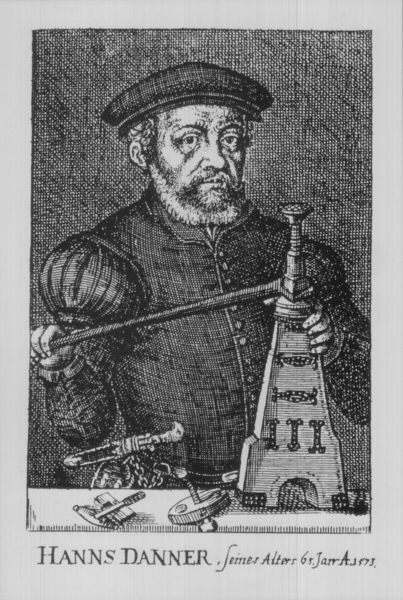
Titel: Bildnis des Hanns Danner (Tanner, Thanner)
Institution: (Seriendruck)
Schlagwörter: dunkel, hand, mann, vogel, weiß, finger, geste, grau, hell, holz, hut, mund, nase, ohr, schwarz, tisch, zeichen, zeichnung, blick, gürtel, muster, alt, anzug, bart, jacke, kappe, mütze, arm, augen, barock, falten, kragen, messer, vollbart, ärmel, bildnis, hände, instrument, portrait, porträt, mantel, fassen, blatt, instrumente, frontal, kinn, lippen, locken, puffärmel, schulter, schultern, turm, holzschnitt, schrift, wangen, grafik, graphik, klein, rand, rad, dick, wolle, brauen, pupillen, zahlen, festhalten, metall, deutsch, stabs, tock, augenbraue, knöpfe, name, maschine, alter, gerät, technik, druck, schraffur, radierung, stich, schwarzweiß, text, buchstaben, augenringe, älter, handwerk, werkzeug, dolch, wams, knopfreihe, konstruktion, fernrohr, hans, pyramide, kupferstich, abzug, stahl, metal, kreisel, raster, meister, rohr, wissenschaft, ingenieur, reformation, schraubenzieher, geräte, hebel, ätzung, puff, astronom, apparat, strirn, stahlstich, drehmoment, messgeräte, hanns, trauerkloss, knpfe, mechaniker, tiefliegend, messwerkzeug, 1573, danner, 61, hanns danner, apperatur, hans danner, raduierung, astroniom